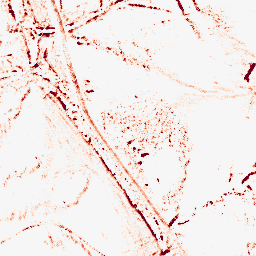
Category: morphological
Decomposition family: morphological_diamond
Decomposition parameters: operation: opening
radius: 3
Upsampling method: quartic
Upsampling parameters: scale: 4
Upsampling scale: 4